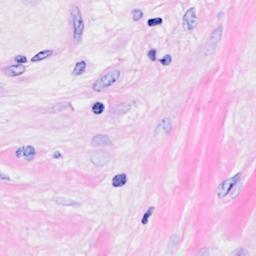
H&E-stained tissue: Breast